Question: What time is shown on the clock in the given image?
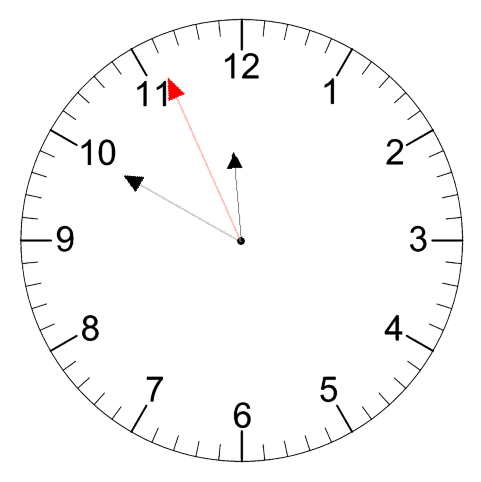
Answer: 11:49:56